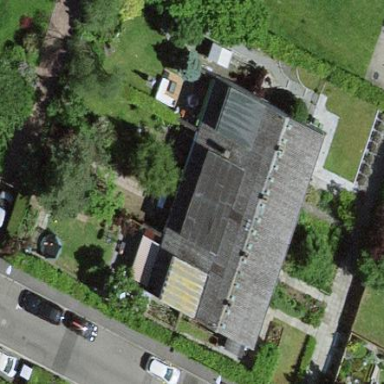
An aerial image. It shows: Terrace building.